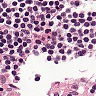
Metastatic tissue present: no